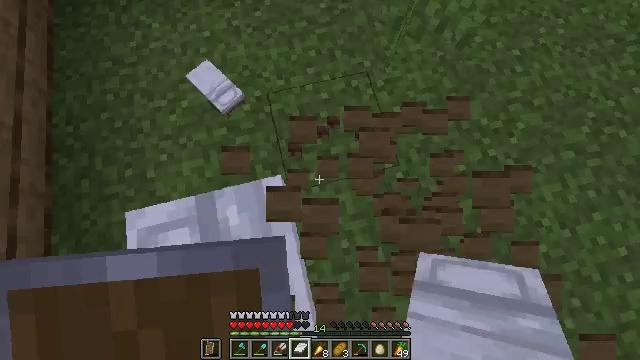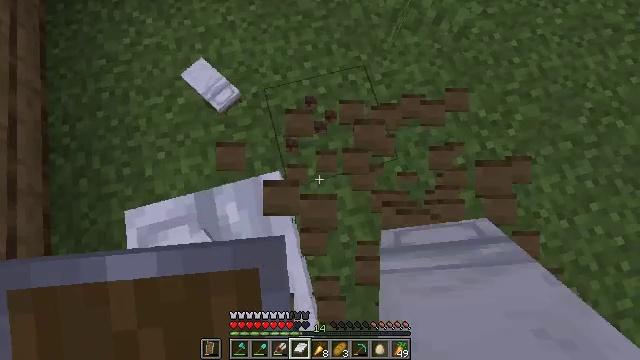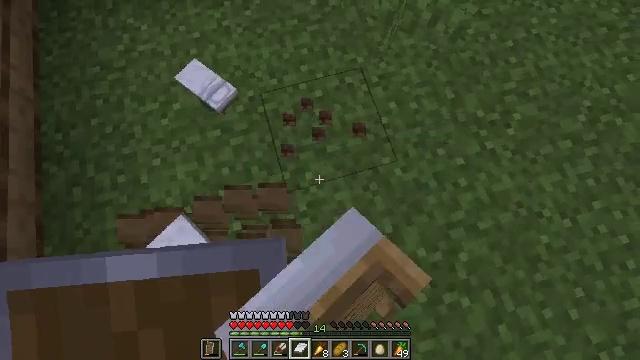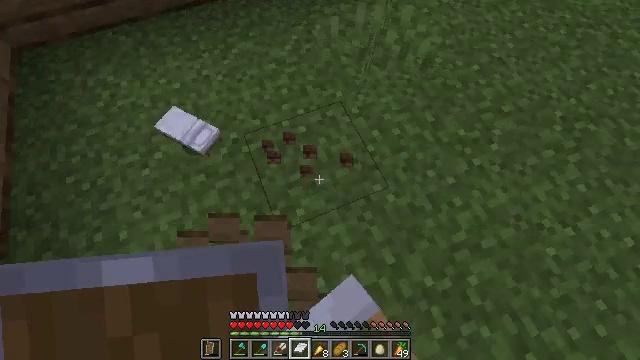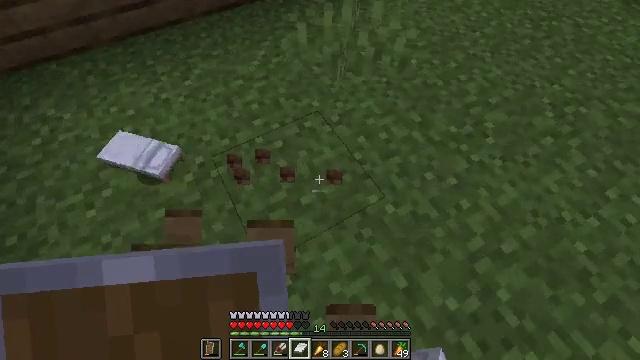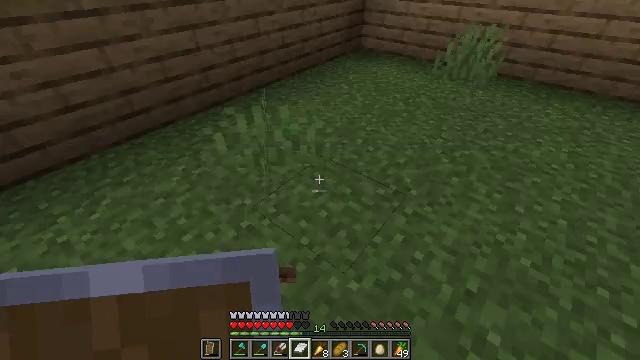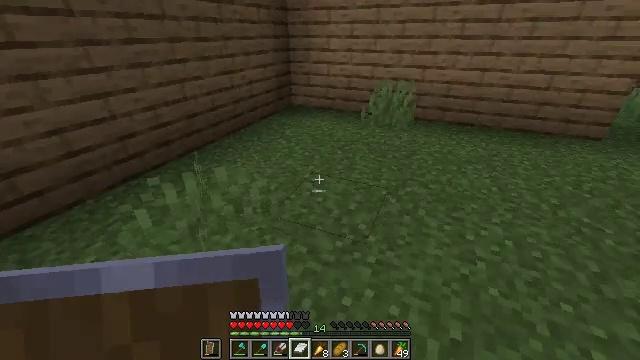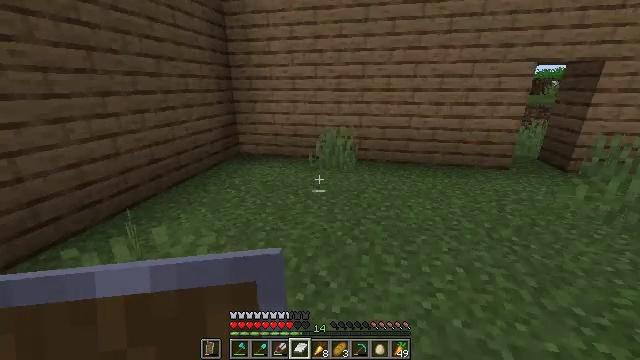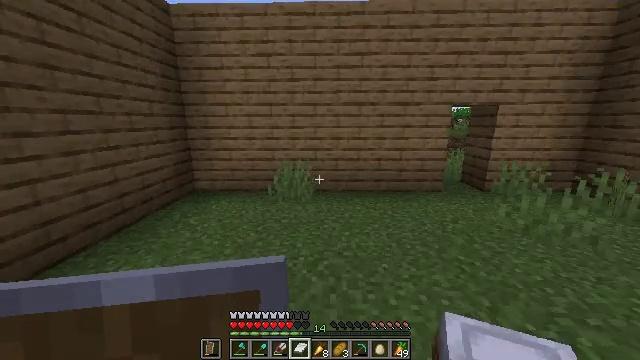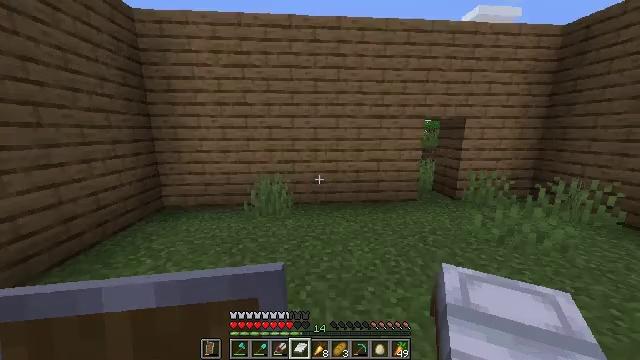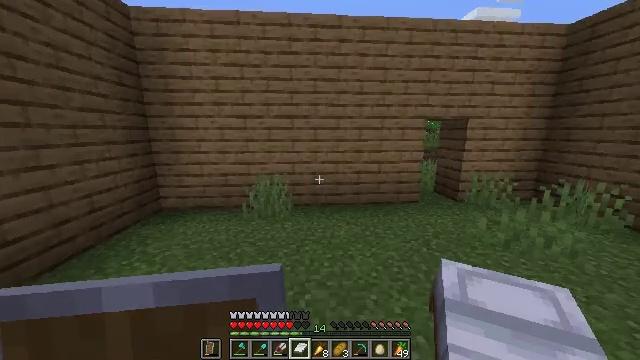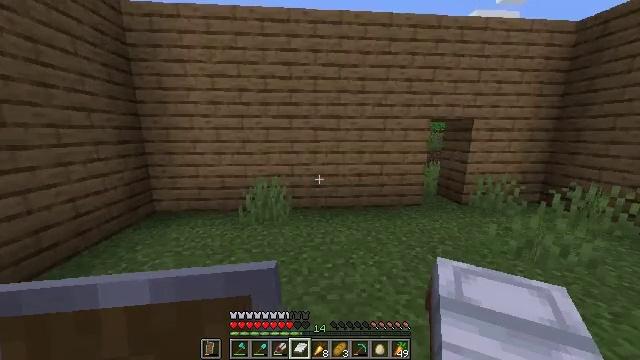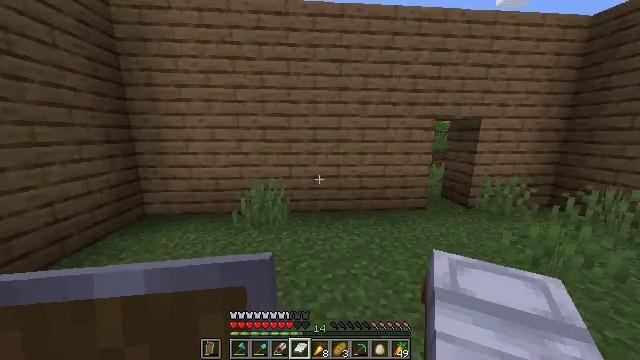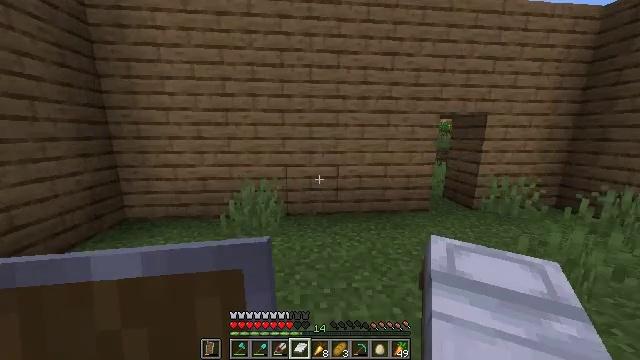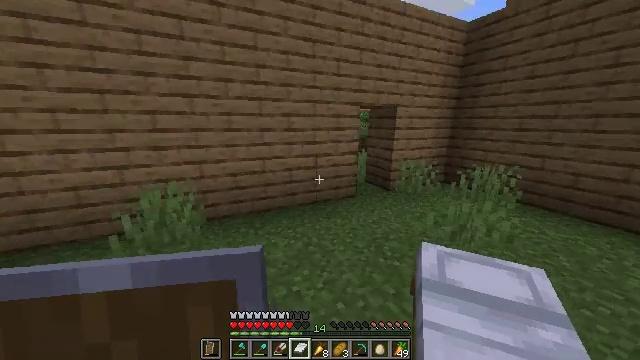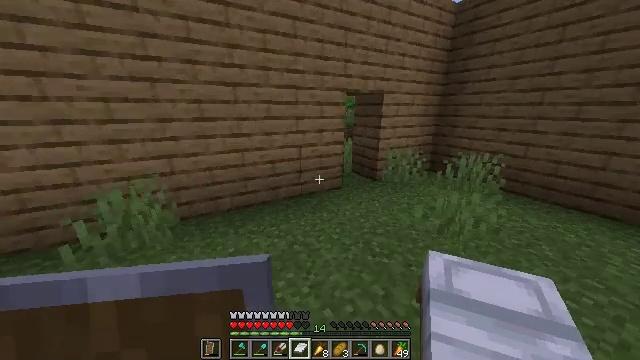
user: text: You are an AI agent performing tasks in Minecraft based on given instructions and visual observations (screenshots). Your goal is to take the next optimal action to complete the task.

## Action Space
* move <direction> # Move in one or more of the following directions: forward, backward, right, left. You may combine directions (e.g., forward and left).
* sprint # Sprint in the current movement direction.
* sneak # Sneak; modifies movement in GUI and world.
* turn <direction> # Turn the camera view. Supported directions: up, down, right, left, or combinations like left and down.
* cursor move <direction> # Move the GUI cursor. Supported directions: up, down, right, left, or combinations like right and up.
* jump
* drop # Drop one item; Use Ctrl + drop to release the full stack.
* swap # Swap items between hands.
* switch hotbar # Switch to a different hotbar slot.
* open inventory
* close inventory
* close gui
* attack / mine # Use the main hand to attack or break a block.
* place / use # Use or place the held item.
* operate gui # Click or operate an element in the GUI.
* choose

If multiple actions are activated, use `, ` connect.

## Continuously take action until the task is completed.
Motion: motion action
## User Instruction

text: Drop a birch leaves.
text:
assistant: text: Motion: turn right and down, attack / mine
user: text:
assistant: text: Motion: turn right and up, attack / mine
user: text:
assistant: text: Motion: move forward, turn right and up, attack / mine
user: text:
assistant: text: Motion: move forward, turn right and up
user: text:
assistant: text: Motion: move forward, turn right and up
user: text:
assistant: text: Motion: move forward, sprint, turn right and up
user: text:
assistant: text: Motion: move forward, sprint, turn right and up
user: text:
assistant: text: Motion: move forward, sprint, turn right and up
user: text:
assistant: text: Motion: move forward, sprint, turn right and up
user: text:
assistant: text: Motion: move forward, sprint
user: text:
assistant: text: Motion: move forward, sprint
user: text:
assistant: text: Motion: move forward, sprint
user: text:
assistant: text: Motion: move forward, sprint
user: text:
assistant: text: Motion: move forward and move right, sprint, turn right and down
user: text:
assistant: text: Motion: move forward and move right, sprint, turn right and down
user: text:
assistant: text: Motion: move forward and move right, sprint, turn right and down
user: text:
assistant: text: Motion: move forward and move right, sprint
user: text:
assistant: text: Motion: move forward and move right, sprint
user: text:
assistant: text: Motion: move forward, sprint
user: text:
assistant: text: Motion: move forward, sprint, turn left
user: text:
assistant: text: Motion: move forward, sprint, turn left
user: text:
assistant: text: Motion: move forward, sprint, turn left and up
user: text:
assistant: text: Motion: move forward, turn left
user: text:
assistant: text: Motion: turn left
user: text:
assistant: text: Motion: move forward, turn right
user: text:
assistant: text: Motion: move forward
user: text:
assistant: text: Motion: move forward
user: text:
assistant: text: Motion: move forward
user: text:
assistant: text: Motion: move forward
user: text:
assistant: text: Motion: move forward, turn right and up